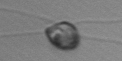
Label: flagellate_morphotype1